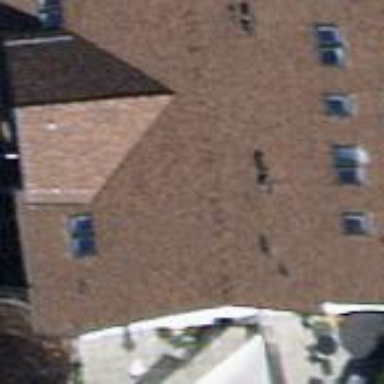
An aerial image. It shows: Pitched roof building.